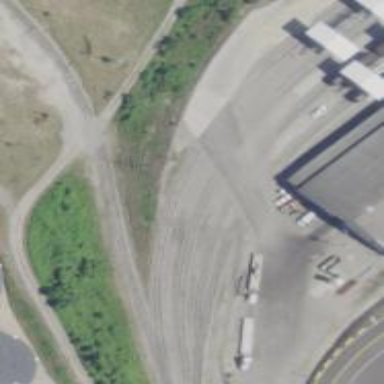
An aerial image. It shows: Railway spur service.